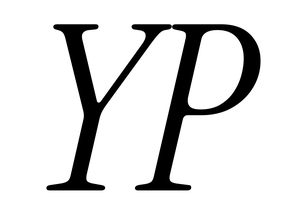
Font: InstrumentSerif-Italic